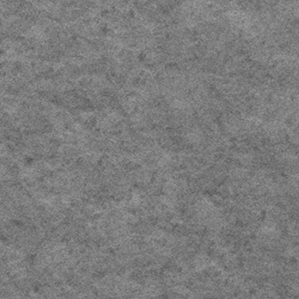
Label: frost